Question: Consider the following :
'''
cAxes = {{{0, 0, 0}, {0, 0, 1}}, {{0, 0, 0}, {0, 1, 0}}, {{0, 0,0}, {1, 0, 0}}};
Graphics3D[{Line /@ cAxes}, Boxed -> False]
'''

How can Style differently the 3 lines ?
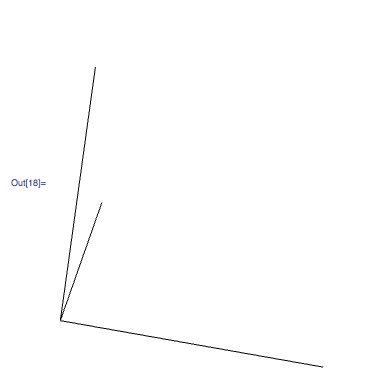
Answer: The answer above are good, but I want to show some alternatives.
I show that it is possible to use 'Style' for this, and that 'Tube' is an interesting alternative to 'Line'.
'''
cAxes = {{{0, 0, 0}, {0, 0, 1}}, {{0, 0, 0}, {0, 1, 0}}, {{0, 0,
0}, {1, 0, 0}}};
tubes = Tube@# ~Style~ #2 & ~MapThread~ {cAxes, {Red, Green, Blue}};
Graphics3D[tubes, Boxed -> False]
'''